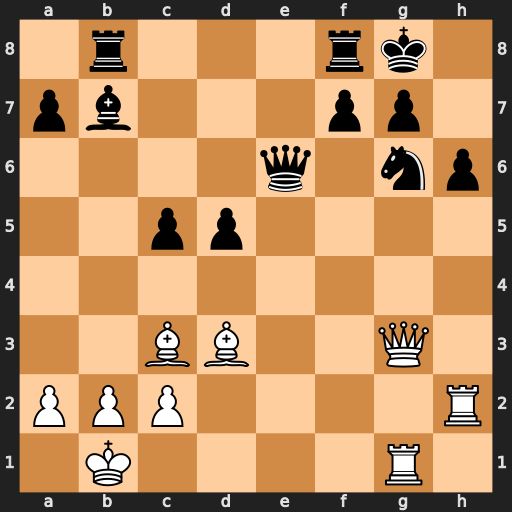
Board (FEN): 1r3rk1/pb3pp1/4q1np/2pp4/8/2BB2Q1/PPP4R/1K4R1
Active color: w
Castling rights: -
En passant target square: -
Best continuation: Re2 Qb6 Bxg7 Kxg7 Re7 Qf6 Bxg6